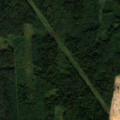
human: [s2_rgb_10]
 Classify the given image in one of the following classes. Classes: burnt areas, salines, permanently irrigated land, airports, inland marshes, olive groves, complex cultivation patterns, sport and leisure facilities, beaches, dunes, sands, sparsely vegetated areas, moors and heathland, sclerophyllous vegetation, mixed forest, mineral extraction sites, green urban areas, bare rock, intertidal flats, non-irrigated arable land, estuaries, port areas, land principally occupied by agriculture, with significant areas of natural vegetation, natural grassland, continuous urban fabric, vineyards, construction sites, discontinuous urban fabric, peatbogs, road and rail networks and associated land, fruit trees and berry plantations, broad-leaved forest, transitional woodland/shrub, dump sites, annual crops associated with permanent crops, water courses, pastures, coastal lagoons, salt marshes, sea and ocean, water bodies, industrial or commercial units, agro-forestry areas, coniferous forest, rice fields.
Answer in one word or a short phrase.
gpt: non-irrigated arable land, broad-leaved forest, mixed forest, transitional woodland/shrub